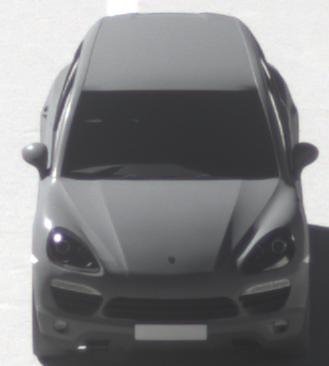
Make: Porsche
Model: Cayenne
Detailed model: Cayenne (958)
Model produced from: 2010/05
Model produced until: 2014/07
Doors: 5
Color: gray
Road condition: dry road
Daytime: morning or afternoon
Contrast: high contrast